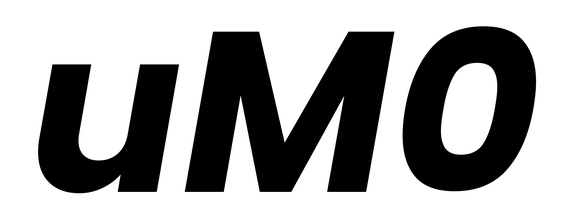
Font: Poppins-BoldItalic